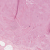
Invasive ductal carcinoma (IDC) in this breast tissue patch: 0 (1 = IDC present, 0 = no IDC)